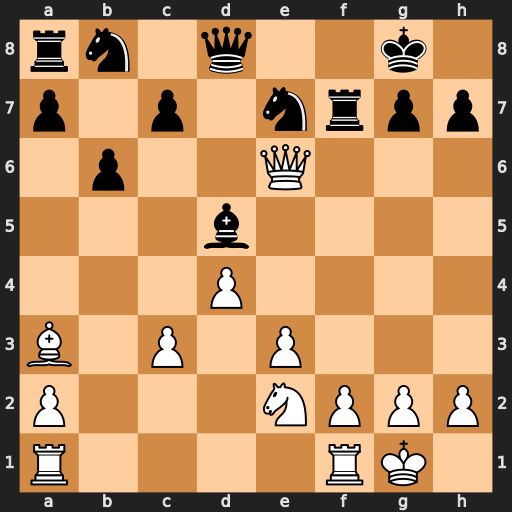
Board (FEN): rn1q2k1/p1p1nrpp/1p2Q3/3b4/3P4/B1P1P3/P3NPPP/R4RK1
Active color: w
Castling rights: -
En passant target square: -
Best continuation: Bxe7 Qd7 Qxd7